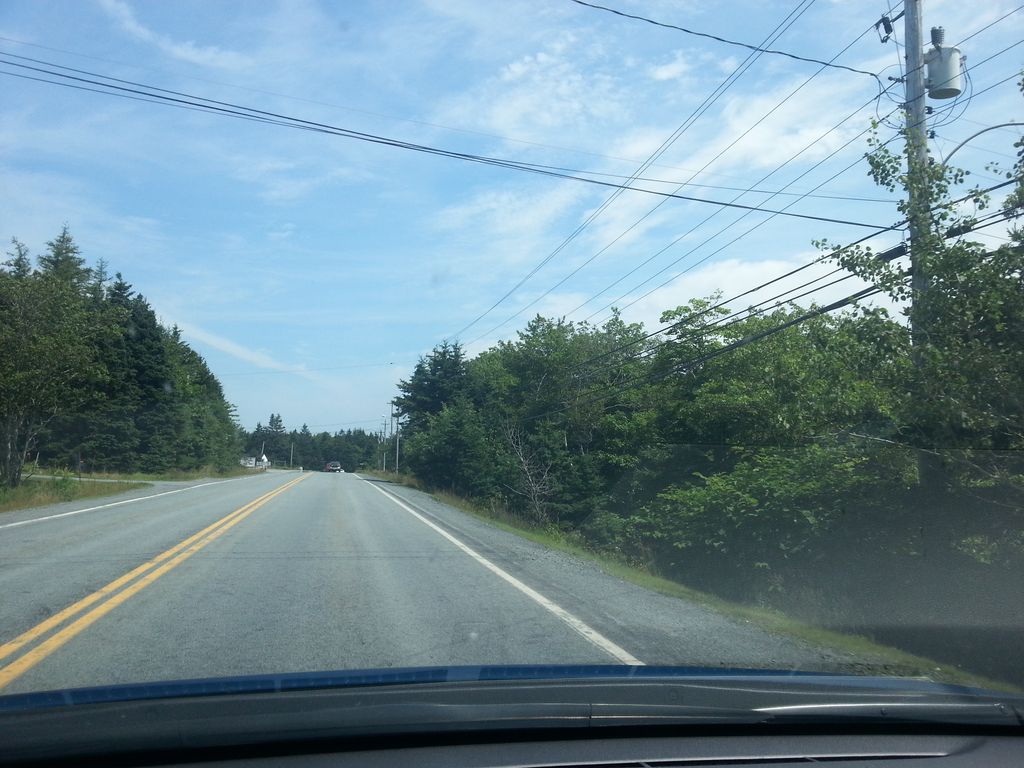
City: halifax